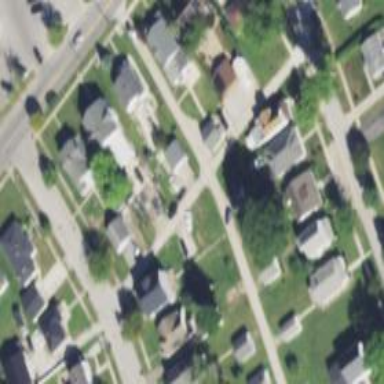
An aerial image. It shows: Alley classified as service road.